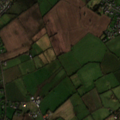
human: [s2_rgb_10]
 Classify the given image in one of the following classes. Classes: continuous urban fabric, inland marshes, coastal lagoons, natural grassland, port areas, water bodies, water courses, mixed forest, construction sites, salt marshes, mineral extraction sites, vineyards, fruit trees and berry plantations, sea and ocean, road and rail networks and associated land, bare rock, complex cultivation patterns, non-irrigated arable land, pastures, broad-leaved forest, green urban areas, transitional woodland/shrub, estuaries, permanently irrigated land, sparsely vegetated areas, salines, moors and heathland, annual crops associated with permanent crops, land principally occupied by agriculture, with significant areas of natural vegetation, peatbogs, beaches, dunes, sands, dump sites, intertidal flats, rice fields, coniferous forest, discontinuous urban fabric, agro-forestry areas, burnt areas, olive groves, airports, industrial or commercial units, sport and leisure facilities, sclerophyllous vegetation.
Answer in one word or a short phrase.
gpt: discontinuous urban fabric, non-irrigated arable land, pastures